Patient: sex F, age 68
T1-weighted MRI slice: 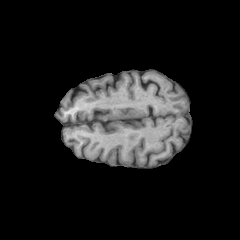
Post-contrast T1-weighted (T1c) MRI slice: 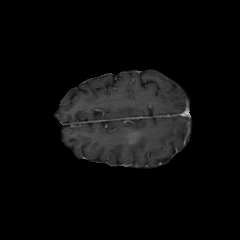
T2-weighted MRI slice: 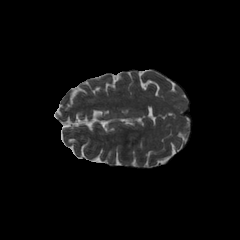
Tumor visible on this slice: yes
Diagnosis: Glioblastoma, IDH-wildtype
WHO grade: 4